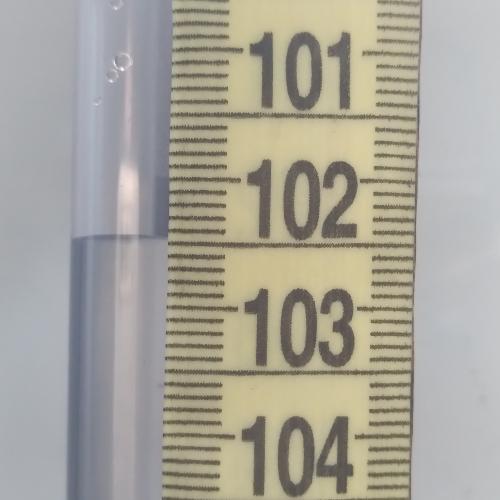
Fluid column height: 102.5 cm